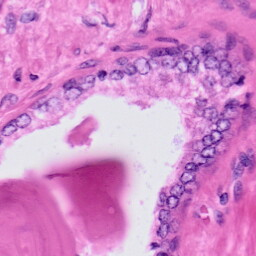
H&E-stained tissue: Prostate